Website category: jobs
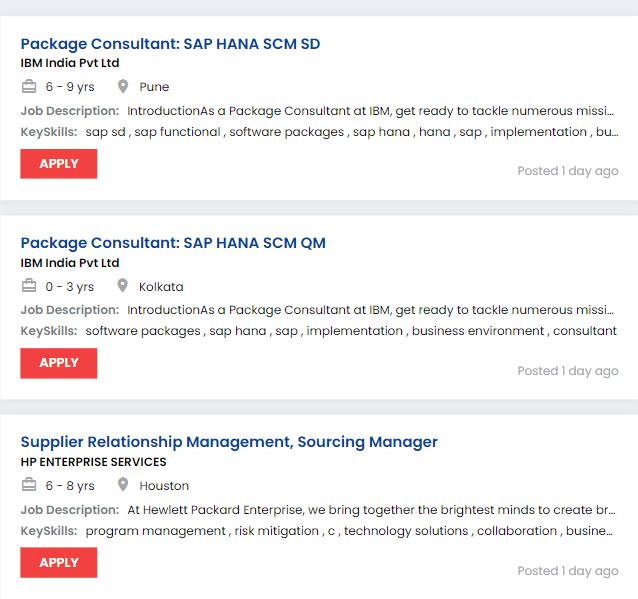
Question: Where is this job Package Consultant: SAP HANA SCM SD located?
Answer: Pune

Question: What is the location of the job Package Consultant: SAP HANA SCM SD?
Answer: Pune

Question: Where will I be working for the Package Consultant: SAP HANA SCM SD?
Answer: Pune

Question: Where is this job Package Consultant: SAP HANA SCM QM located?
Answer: Kolkata

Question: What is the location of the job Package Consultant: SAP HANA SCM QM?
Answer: Kolkata

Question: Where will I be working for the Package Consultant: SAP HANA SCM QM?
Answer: Kolkata

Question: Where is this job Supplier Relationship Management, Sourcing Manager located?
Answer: Houston

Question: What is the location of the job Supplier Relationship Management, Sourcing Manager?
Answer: Houston

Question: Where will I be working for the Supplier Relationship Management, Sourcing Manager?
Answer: Houston

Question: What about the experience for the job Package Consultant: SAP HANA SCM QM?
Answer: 0 - 3 yrs

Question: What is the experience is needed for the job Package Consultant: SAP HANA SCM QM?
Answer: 0 - 3 yrs

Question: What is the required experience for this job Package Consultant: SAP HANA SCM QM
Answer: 0 - 3 yrs

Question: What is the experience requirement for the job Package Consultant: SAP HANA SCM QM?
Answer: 0 - 3 yrs

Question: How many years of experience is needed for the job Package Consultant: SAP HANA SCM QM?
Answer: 0 - 3 yrs

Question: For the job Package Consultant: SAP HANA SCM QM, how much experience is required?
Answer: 0 - 3 yrs

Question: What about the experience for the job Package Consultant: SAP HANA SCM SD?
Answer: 6 - 9 yrs

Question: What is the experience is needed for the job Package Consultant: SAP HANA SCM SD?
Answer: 6 - 9 yrs

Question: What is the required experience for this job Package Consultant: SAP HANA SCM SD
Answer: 6 - 9 yrs

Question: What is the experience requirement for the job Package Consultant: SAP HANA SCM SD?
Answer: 6 - 9 yrs

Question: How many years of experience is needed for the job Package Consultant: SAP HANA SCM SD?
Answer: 6 - 9 yrs

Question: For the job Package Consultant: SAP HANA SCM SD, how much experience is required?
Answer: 6 - 9 yrs

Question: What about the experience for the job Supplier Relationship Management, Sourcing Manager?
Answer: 6 - 8 yrs

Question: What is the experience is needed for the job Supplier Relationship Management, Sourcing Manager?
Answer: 6 - 8 yrs

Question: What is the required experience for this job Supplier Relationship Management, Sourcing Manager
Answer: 6 - 8 yrs

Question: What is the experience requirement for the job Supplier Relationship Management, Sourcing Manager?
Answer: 6 - 8 yrs

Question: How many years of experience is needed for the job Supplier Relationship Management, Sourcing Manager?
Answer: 6 - 8 yrs

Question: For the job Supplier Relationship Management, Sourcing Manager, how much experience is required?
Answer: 6 - 8 yrs

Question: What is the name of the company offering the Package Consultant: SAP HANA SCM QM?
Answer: IBM India Pvt Ltd

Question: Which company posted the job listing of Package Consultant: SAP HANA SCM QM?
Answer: IBM India Pvt Ltd

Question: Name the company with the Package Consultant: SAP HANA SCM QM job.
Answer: IBM India Pvt Ltd

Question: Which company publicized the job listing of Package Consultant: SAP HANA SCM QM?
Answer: IBM India Pvt Ltd

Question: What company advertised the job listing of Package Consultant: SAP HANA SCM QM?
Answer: IBM India Pvt Ltd

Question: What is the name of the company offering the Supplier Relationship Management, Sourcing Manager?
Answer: HP ENTERPRISE SERVICES

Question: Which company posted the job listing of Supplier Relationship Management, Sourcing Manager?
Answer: HP ENTERPRISE SERVICES

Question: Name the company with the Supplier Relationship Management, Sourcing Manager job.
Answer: HP ENTERPRISE SERVICES

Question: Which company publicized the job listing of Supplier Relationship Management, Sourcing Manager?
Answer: HP ENTERPRISE SERVICES

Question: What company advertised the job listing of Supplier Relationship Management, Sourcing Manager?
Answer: HP ENTERPRISE SERVICES

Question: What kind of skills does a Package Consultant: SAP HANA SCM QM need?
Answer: software packages , sap hana , sap , implementation , business environment , consultant

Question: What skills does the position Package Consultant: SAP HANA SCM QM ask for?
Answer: software packages , sap hana , sap , implementation , business environment , consultant

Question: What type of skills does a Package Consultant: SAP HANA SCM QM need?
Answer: software packages , sap hana , sap , implementation , business environment , consultant

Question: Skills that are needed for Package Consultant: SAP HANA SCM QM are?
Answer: software packages , sap hana , sap , implementation , business environment , consultant

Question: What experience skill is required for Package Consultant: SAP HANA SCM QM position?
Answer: software packages , sap hana , sap , implementation , business environment , consultant

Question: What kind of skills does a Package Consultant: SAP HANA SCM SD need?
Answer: sap sd , sap functional , software packages , sap hana , hana , sap , implementation , business environment , consultant

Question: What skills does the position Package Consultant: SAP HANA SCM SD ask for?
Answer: sap sd , sap functional , software packages , sap hana , hana , sap , implementation , business environment , consultant

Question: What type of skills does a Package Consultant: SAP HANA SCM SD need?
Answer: sap sd , sap functional , software packages , sap hana , hana , sap , implementation , business environment , consultant

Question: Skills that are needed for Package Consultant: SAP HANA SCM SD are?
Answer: sap sd , sap functional , software packages , sap hana , hana , sap , implementation , business environment , consultant

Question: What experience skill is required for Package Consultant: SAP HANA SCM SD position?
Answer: sap sd , sap functional , software packages , sap hana , hana , sap , implementation , business environment , consultant

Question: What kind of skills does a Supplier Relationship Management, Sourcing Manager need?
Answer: program management , risk mitigation , c , technology solutions , collaboration , business continuity

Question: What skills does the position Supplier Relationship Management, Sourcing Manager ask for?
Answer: program management , risk mitigation , c , technology solutions , collaboration , business continuity

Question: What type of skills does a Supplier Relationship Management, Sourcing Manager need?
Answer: program management , risk mitigation , c , technology solutions , collaboration , business continuity

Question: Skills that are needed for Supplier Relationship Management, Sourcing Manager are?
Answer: program management , risk mitigation , c , technology solutions , collaboration , business continuity

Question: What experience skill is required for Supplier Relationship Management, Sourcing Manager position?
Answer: program management , risk mitigation , c , technology solutions , collaboration , business continuity